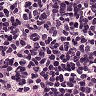
Metastatic tissue present: no